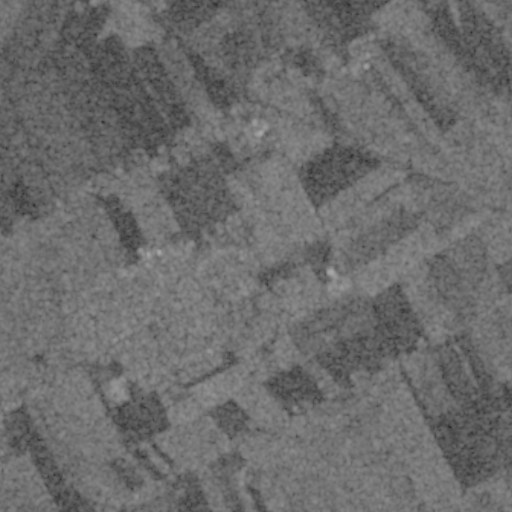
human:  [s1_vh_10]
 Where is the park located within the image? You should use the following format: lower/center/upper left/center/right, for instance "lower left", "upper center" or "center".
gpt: The park is located in the lower left of the image.
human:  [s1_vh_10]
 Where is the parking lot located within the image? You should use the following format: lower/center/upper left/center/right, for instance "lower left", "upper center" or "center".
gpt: The parking lot is located in the lower left of the image.
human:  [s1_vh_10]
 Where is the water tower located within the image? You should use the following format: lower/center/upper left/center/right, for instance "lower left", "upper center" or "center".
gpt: The water tower is located in the lower left of the image.
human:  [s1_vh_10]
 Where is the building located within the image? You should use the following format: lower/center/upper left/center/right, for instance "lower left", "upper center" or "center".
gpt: There is no building in the image.

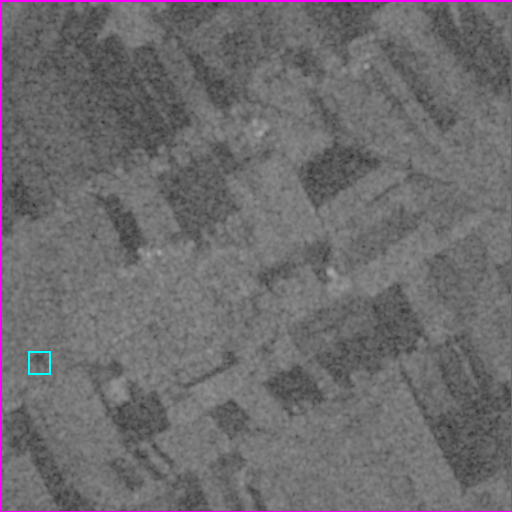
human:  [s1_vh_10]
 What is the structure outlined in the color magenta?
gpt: The structure outlined in magenta is a crop field.
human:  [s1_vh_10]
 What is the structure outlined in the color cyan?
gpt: The structure outlined in cyan is a park.
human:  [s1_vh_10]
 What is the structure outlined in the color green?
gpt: There is no green outline.